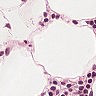
Metastatic tissue present: no